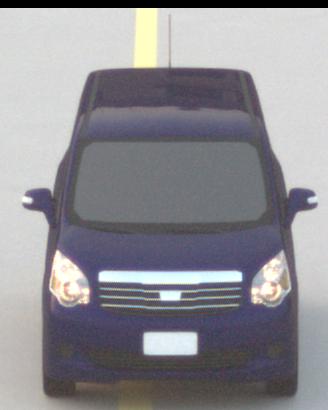
Make: Toyota
Model: Noah
Detailed model: Voxy R70G
Model produced from: 2007
Model produced until: 2013
Doors: 5
Color: blue
Road condition: dry road
Daytime: dawn
Contrast: low contrast